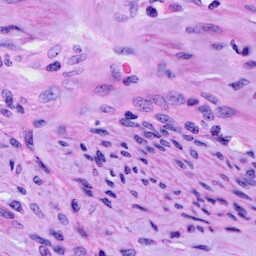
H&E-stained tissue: Cervix